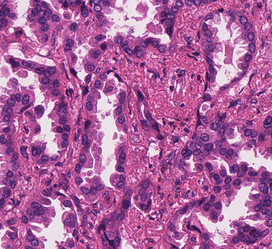
Tumor epithelial tissue: yes
Tumor-associated stroma tissue: yes
Normal tissue: no